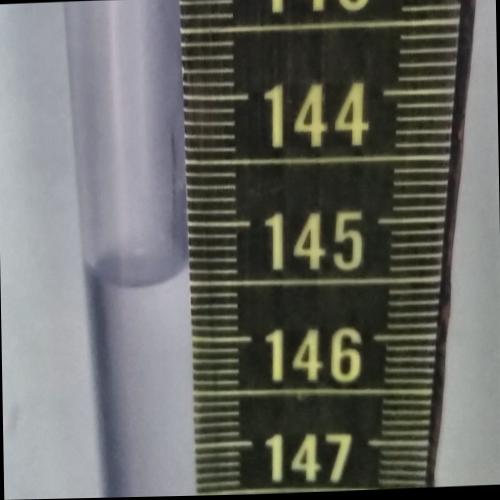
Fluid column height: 145.4 cm